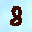
Label: 8